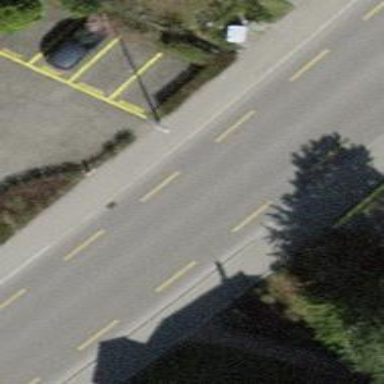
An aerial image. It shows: Secondary road with asphalt surface and designated cycle lane.